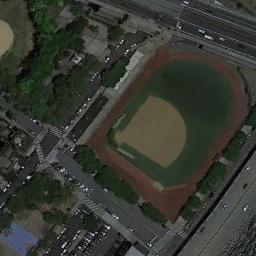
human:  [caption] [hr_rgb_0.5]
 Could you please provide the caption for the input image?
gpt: There is a railway near the baseball field .

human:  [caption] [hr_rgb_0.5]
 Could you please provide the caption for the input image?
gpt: A baseball diamond on the playground while some trees and cars beside .

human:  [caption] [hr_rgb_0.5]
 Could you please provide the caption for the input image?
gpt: A baseball diamond is surrounded by many buildings and trees .

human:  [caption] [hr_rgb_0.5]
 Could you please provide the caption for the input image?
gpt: There is a baseball diamond in the playground next to the houses .

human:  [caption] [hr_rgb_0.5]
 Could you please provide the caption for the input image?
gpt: There are many cars on the road beside the baseball diamond .